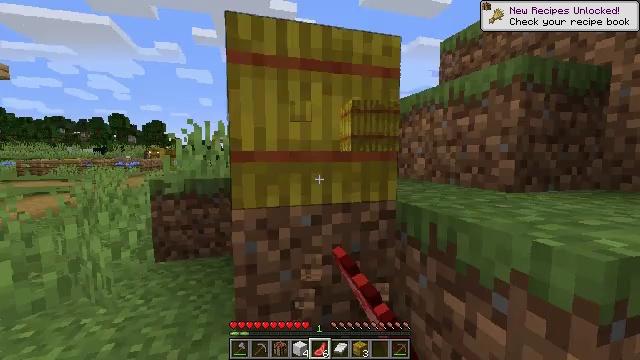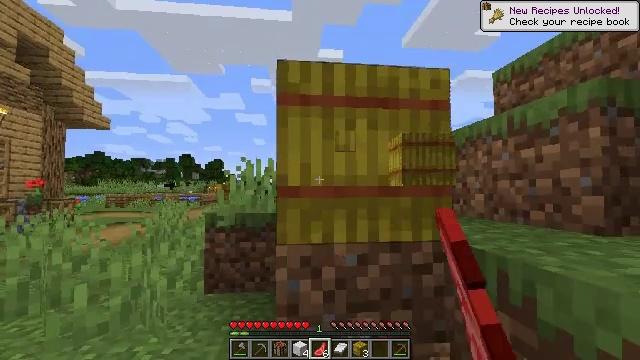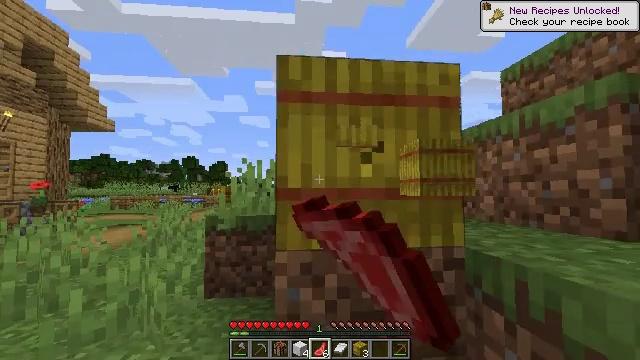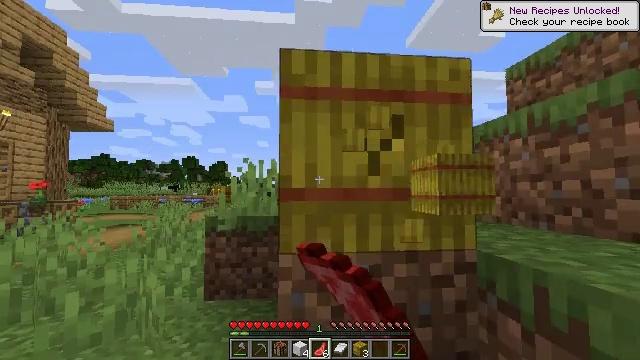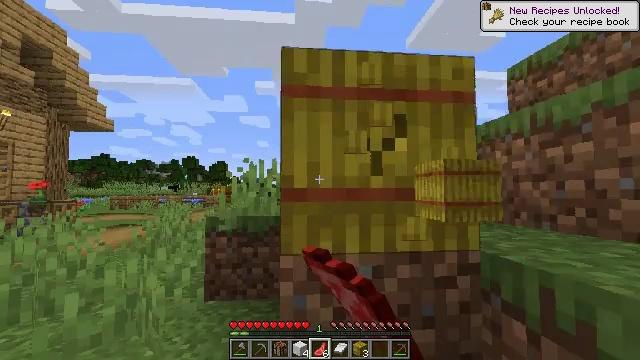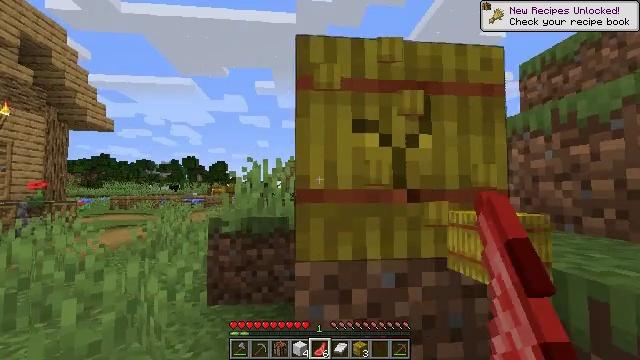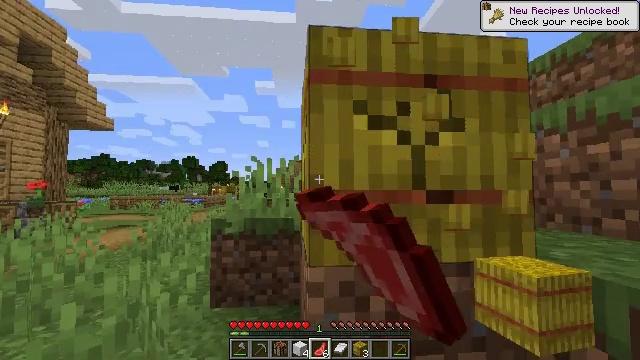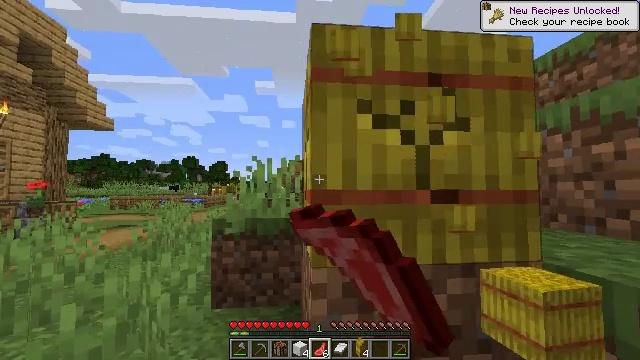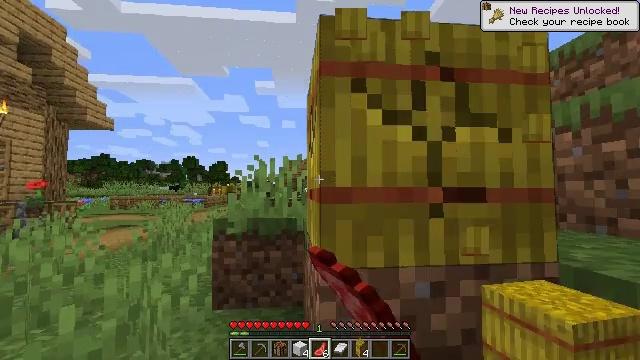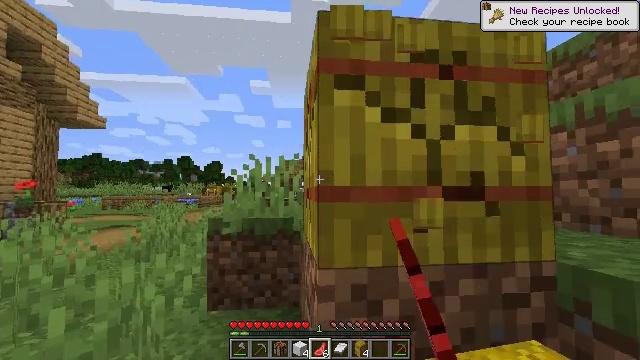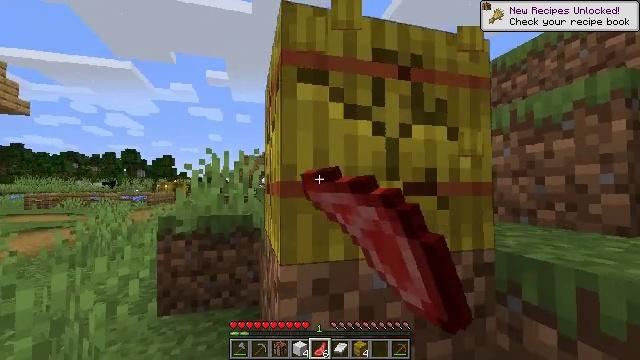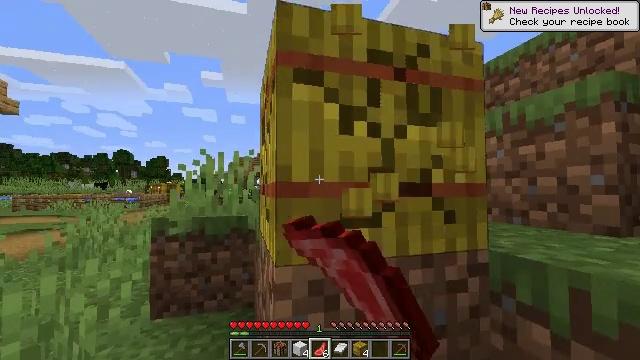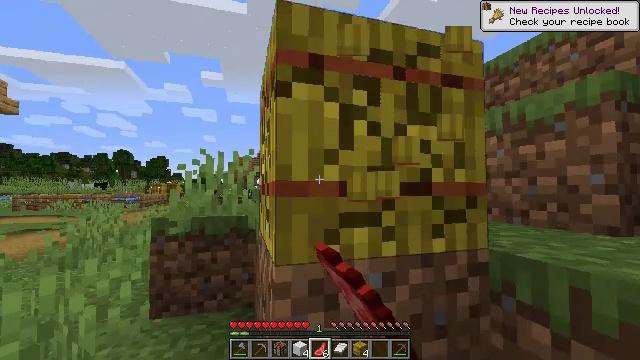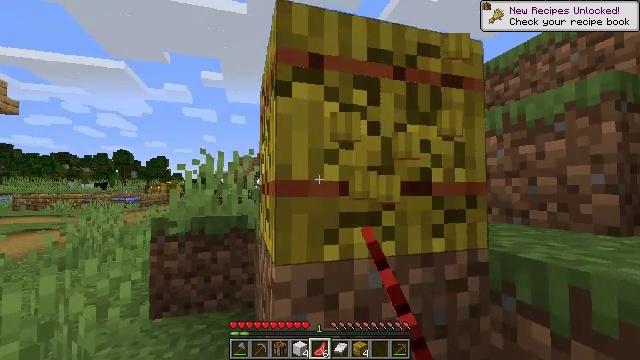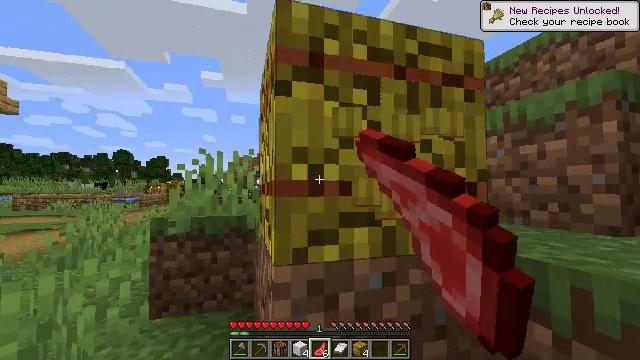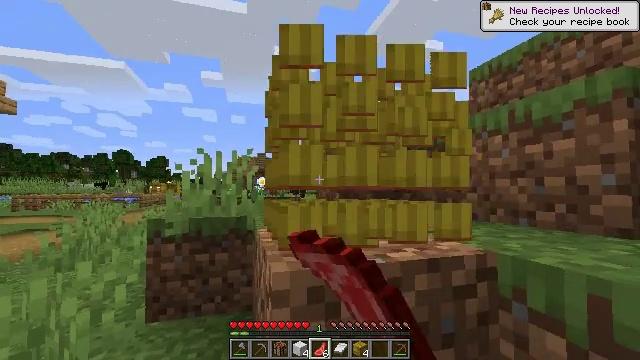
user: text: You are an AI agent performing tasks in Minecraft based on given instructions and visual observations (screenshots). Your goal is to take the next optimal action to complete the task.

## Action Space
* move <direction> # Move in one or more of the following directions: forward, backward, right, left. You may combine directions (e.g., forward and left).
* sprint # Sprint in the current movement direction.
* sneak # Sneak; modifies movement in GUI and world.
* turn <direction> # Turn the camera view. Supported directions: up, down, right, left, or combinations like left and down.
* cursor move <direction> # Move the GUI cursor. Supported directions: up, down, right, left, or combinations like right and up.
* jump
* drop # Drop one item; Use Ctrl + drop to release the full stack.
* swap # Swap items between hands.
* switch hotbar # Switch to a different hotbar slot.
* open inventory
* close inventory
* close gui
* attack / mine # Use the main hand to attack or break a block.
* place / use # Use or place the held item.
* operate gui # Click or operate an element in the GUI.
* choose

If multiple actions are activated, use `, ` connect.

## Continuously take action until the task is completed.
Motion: motion action
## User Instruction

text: Attack the hay block to get hay.
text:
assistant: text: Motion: move forward, sneak, turn left and up, attack / mine
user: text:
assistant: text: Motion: move forward, sneak, attack / mine
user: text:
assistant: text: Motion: move forward and move left, sneak, attack / mine
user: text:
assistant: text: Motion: move forward and move left, sneak, attack / mine
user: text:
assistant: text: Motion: move forward and move left, sneak, attack / mine
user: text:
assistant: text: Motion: move forward and move left, sneak, attack / mine
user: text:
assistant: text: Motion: sneak, attack / mine
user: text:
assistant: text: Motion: sneak, attack / mine
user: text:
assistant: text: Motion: sneak, turn right, attack / mine
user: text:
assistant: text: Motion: sneak, turn right, attack / mine
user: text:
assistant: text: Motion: sneak, turn right, attack / mine
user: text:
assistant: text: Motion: sneak, attack / mine
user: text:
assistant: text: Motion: sneak, attack / mine
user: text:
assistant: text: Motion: move forward, sneak, attack / mine
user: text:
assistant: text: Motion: move forward, sneak, attack / mine
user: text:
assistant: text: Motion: move forward, sneak, attack / mine
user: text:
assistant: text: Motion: move forward, sneak, attack / mine
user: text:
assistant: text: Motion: move forward, sneak, attack / mine
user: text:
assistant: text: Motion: move forward, sneak, attack / mine
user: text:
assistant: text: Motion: move forward, sneak, attack / mine
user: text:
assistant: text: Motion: move forward and move left, sneak, attack / mine
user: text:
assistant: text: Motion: move forward and move left, sneak, turn right and down, attack / mine
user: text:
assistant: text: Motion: move forward and move left, sneak, turn right and down, attack / mine
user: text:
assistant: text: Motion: move forward and move left, sneak, turn right and down, attack / mine
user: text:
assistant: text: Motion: move forward and move left, sneak, turn right and up, attack / mine
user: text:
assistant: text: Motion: move forward and move left, sneak, turn right and up, attack / mine
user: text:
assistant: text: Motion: move forward and move left, sneak, turn right, attack / mine
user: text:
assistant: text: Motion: move left, sneak, attack / mine
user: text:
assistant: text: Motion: move left, sneak, turn right and up, attack / mine
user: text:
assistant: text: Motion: sneak, turn right and up, attack / mine